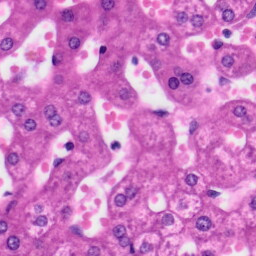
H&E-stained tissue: Liver